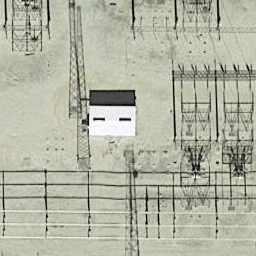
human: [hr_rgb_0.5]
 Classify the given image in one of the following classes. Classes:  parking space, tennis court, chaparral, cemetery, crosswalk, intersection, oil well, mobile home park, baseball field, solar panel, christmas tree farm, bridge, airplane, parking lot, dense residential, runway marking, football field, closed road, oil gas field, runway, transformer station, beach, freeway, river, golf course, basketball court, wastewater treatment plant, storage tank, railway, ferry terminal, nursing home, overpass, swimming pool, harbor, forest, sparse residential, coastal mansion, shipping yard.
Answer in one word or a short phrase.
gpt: transformer station